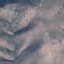
Land use / land cover class: HerbaceousVegetation